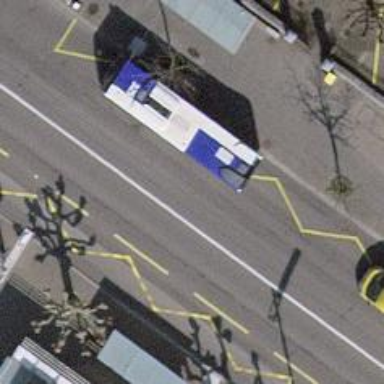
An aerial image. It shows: Trolleybus stop position for public transport.